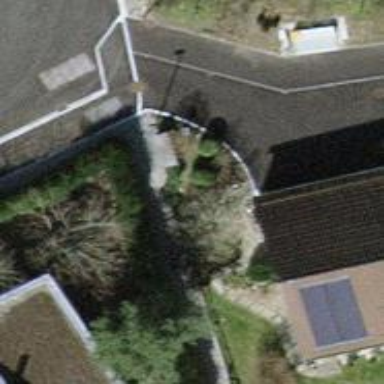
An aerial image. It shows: Footway with pebblestone surface.